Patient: sex M, age 52
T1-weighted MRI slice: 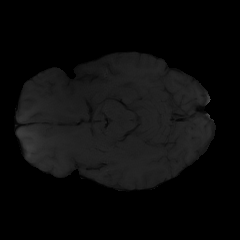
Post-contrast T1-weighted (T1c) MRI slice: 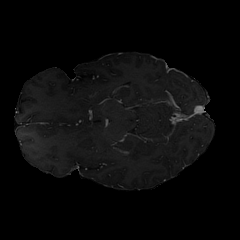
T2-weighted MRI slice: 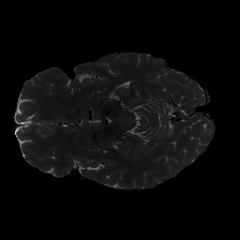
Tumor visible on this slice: no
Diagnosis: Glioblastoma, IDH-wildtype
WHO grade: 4